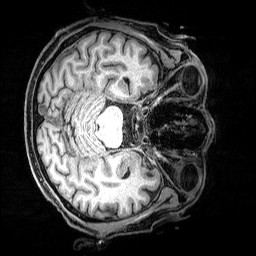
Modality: T1w
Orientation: axial
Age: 63
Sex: male
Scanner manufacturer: siemens
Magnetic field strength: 3 T
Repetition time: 2.5 s
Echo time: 0.00369 s